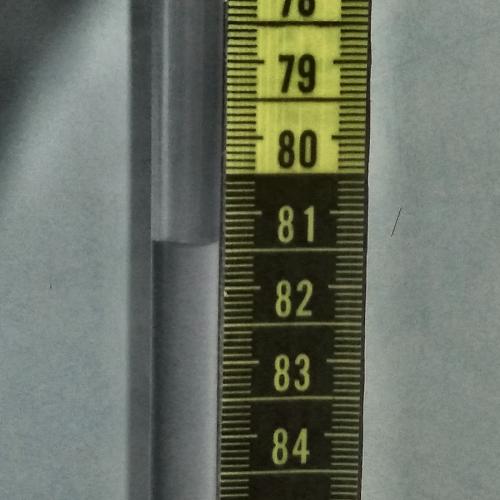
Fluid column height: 81.4 cm